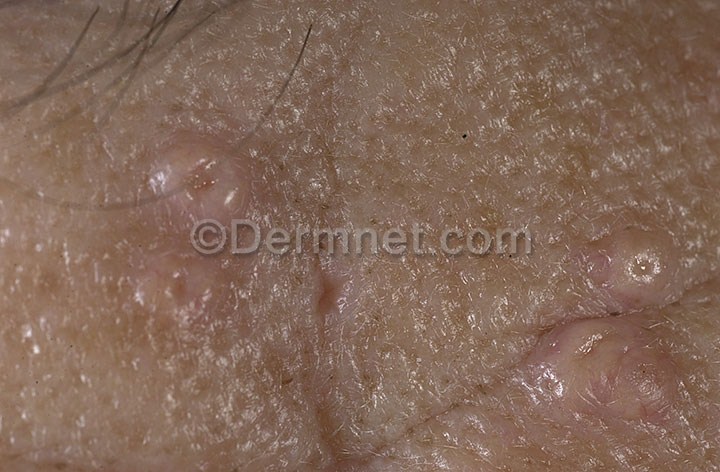
Disease: Seborrheic Keratoses and other Benign Tumors